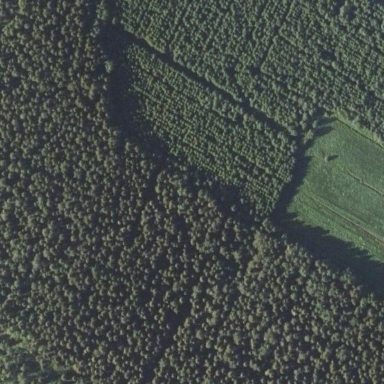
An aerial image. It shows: Evergreen forest with needle-leaved trees.